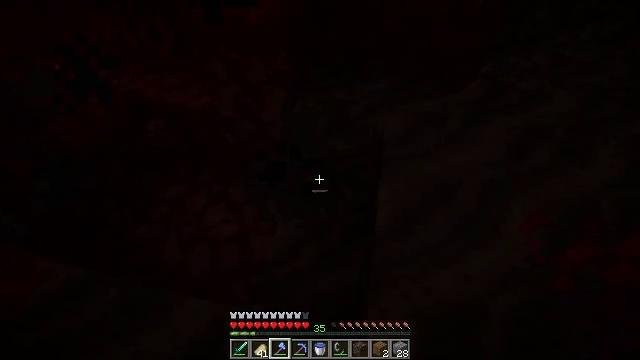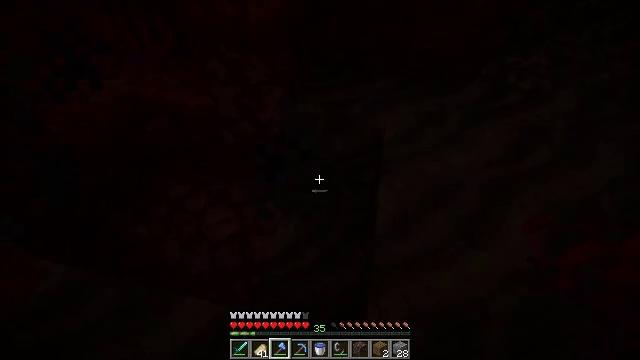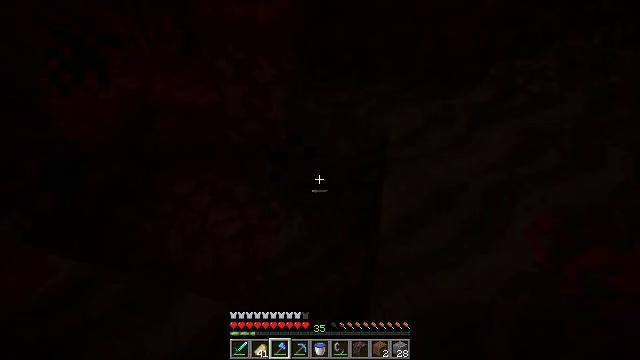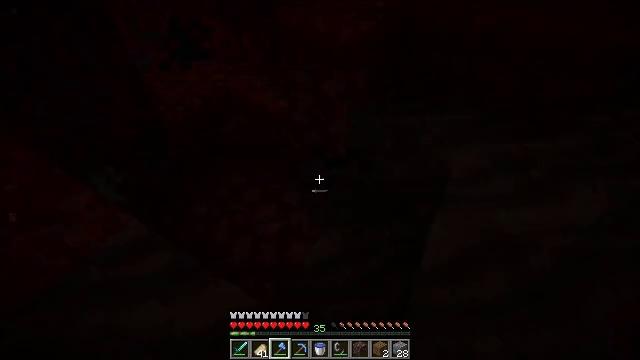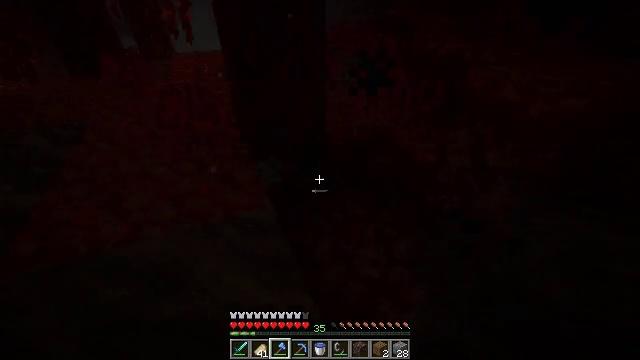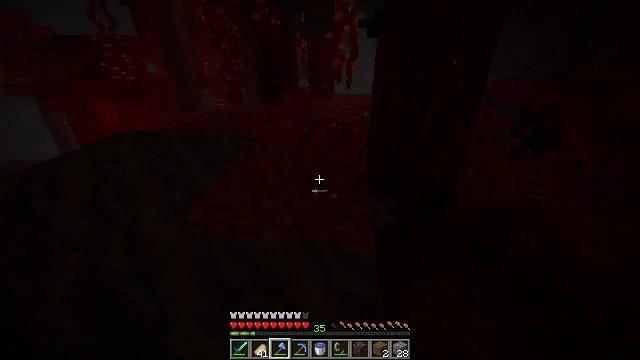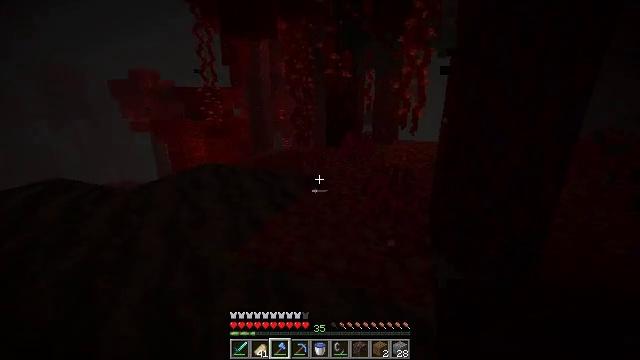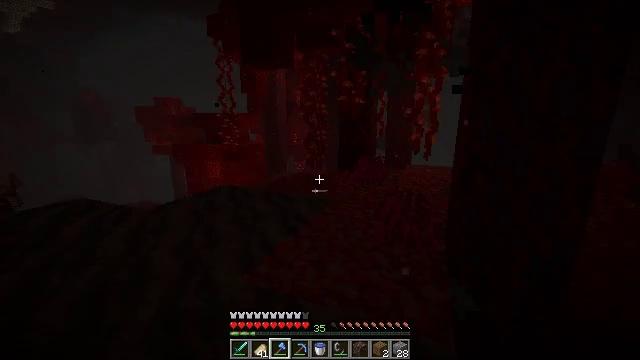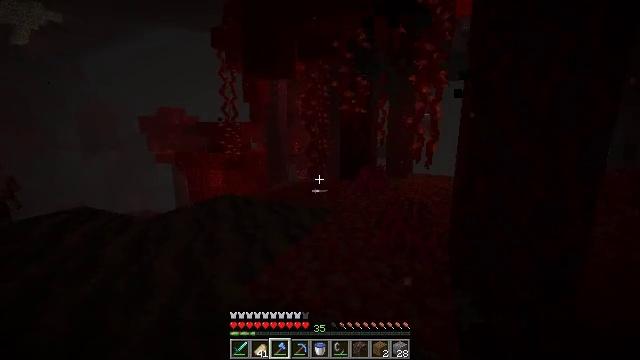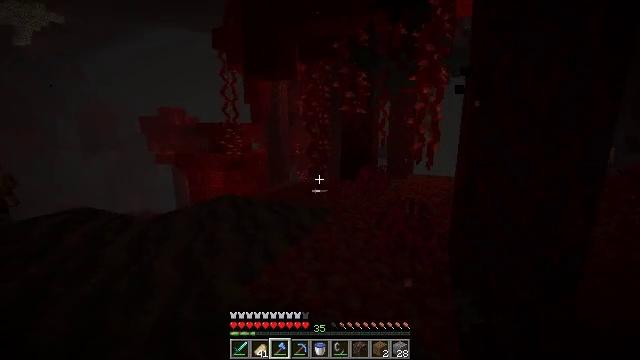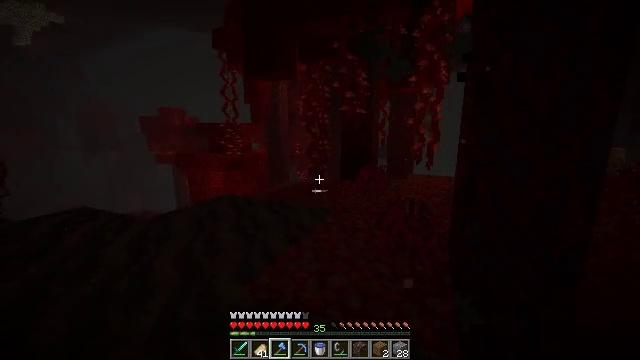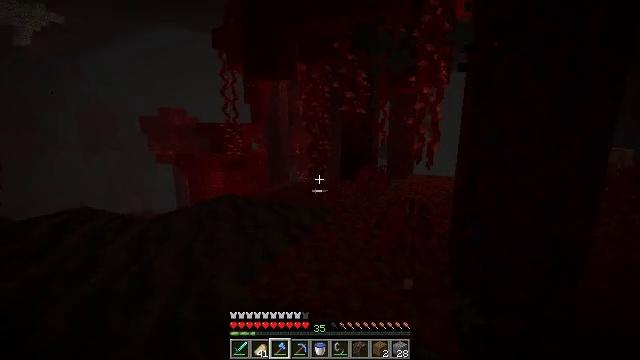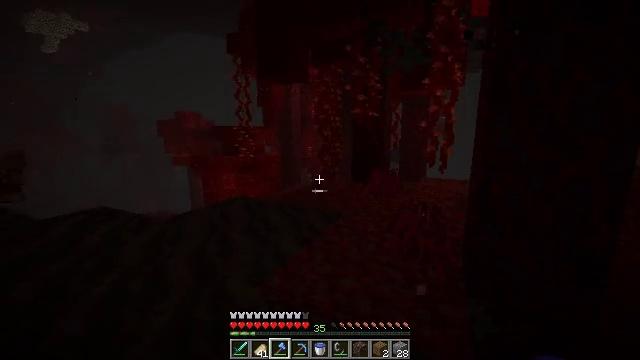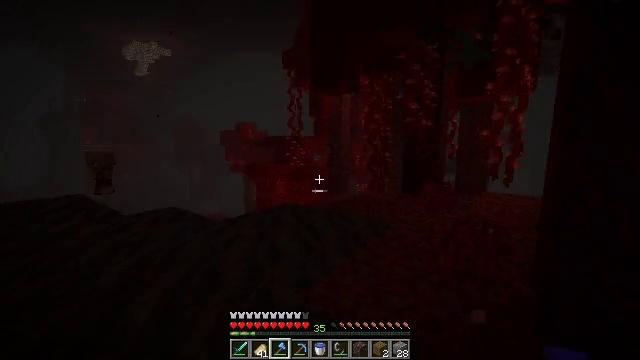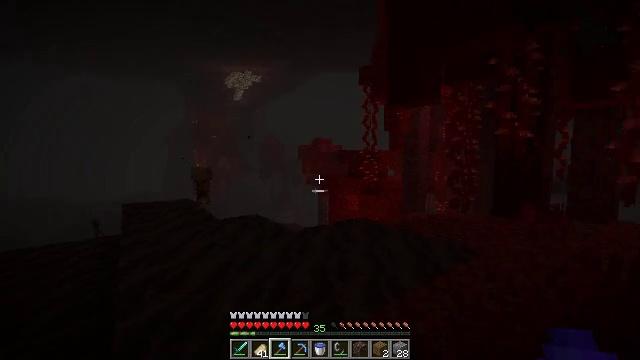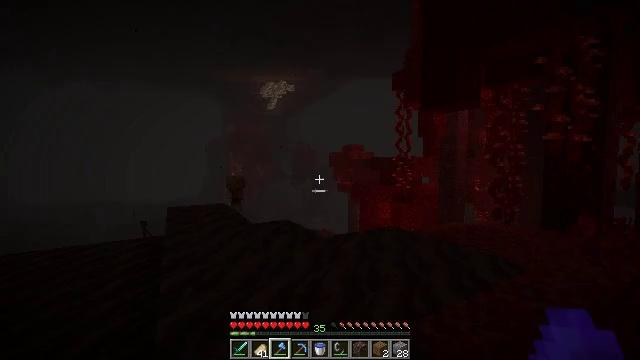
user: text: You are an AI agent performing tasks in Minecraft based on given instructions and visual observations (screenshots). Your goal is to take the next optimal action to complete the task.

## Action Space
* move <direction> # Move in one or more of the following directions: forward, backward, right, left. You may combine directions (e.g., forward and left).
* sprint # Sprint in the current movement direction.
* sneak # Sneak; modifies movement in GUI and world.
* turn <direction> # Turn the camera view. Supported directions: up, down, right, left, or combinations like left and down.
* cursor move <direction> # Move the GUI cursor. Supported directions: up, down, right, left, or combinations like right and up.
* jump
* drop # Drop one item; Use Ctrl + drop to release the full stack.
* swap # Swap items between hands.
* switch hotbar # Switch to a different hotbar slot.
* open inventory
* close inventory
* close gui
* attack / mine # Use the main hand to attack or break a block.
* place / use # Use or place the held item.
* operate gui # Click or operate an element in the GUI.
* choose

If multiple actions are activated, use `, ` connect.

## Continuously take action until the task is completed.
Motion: motion action
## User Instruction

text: Break soul sand to slow down mobs.
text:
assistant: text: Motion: no_op
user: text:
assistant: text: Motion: turn left
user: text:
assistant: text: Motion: turn left and up
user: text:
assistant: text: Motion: turn left and up
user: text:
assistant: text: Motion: turn left and up
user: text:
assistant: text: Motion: turn left and up
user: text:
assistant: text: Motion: turn left and up
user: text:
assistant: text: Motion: turn up
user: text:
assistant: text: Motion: no_op
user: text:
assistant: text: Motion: no_op
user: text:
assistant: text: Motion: no_op
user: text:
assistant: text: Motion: turn left
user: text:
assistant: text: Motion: turn left and up
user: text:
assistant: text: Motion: turn left and up
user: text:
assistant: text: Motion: turn left and up
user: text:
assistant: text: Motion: no_op
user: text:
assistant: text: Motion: no_op
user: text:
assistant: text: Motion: no_op
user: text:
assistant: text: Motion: no_op
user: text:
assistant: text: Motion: no_op
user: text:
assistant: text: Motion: no_op
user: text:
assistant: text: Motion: no_op
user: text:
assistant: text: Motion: no_op
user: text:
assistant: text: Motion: no_op
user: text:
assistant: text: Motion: no_op
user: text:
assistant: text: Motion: no_op
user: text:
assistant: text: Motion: no_op
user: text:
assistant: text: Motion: no_op
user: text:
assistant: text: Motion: no_op
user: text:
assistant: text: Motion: no_op